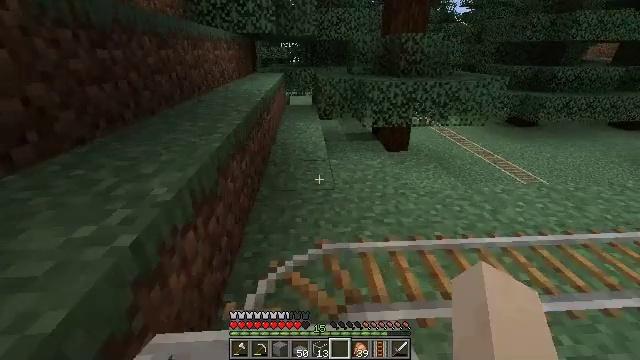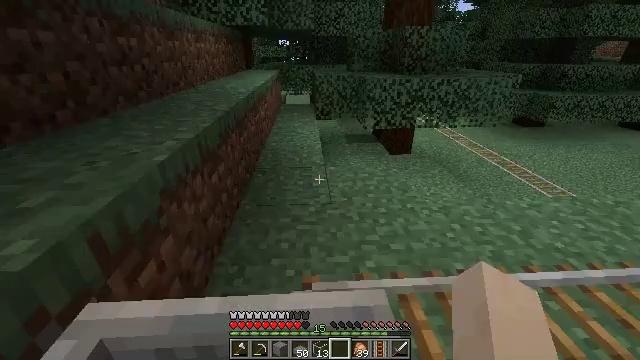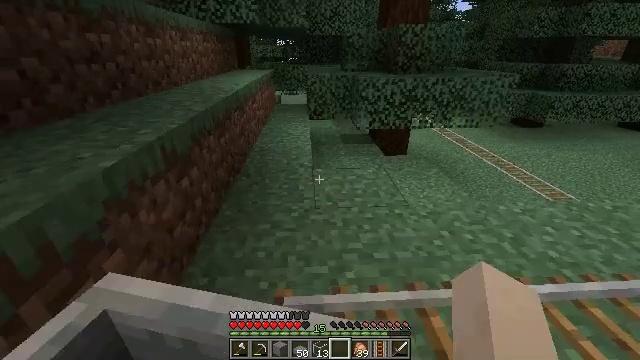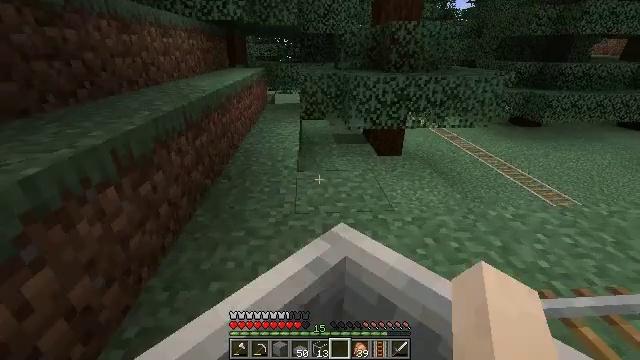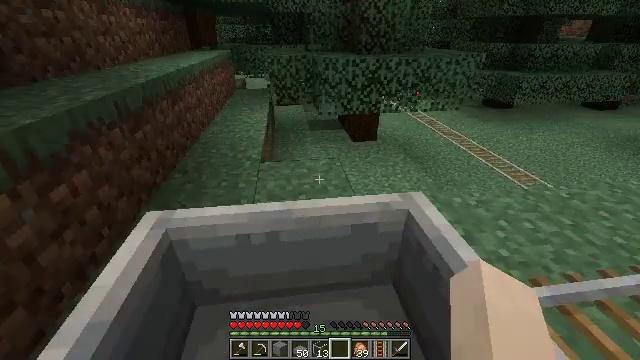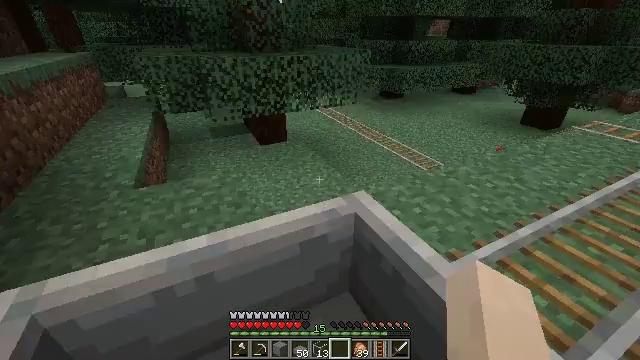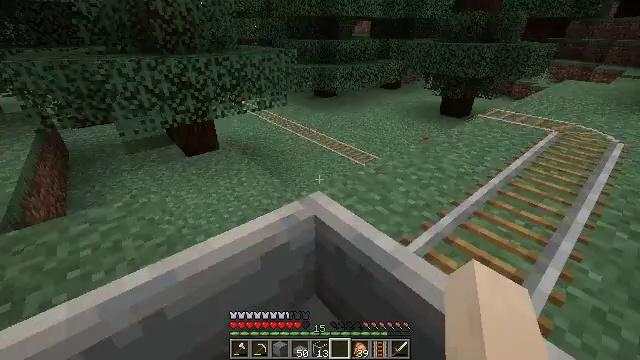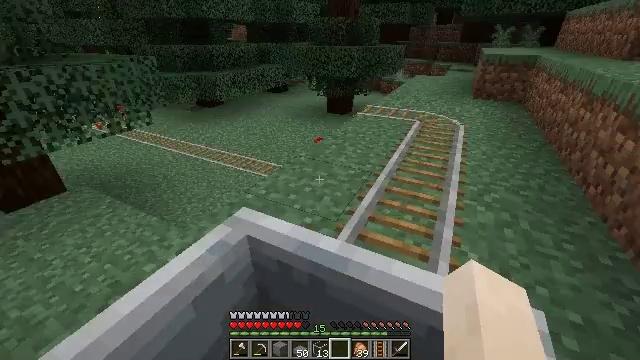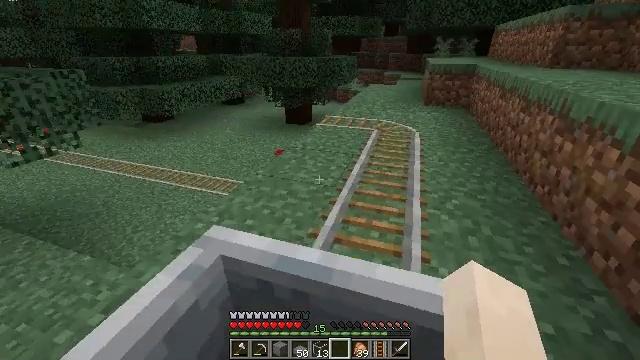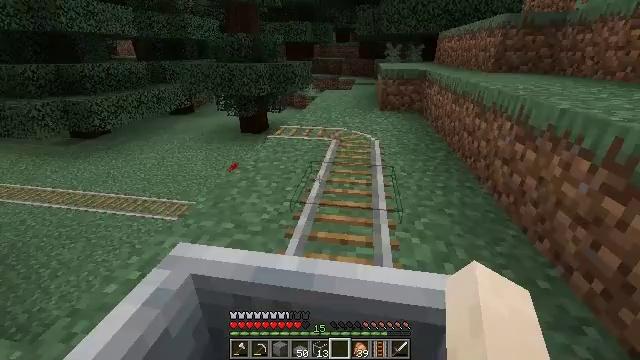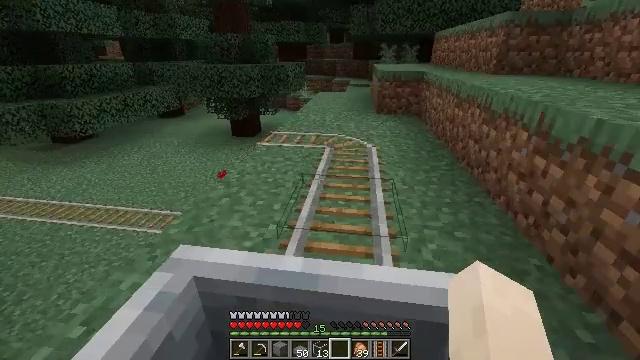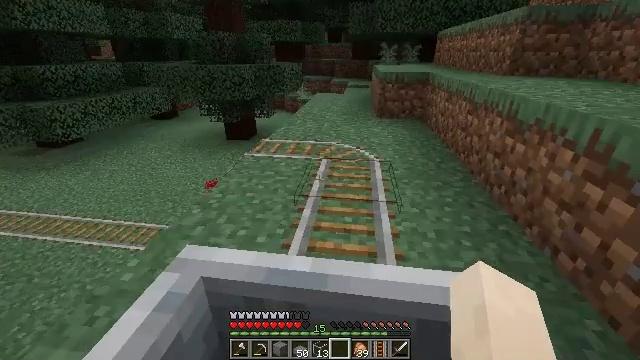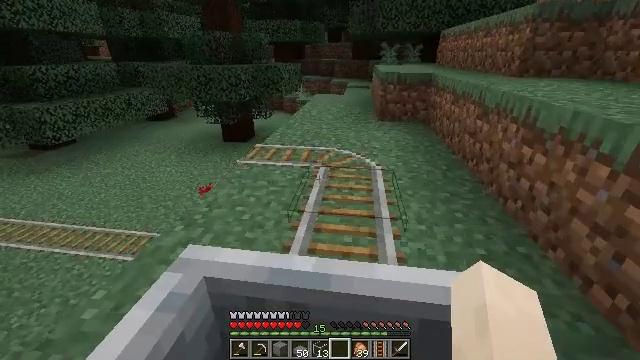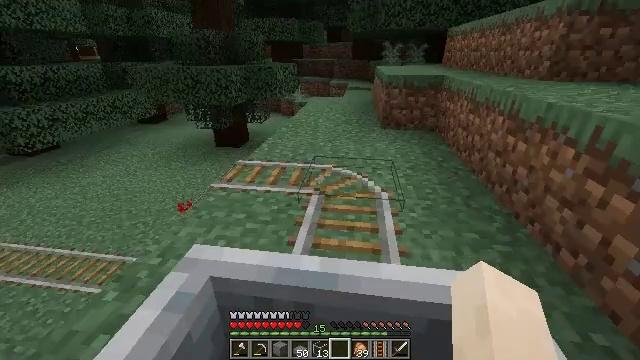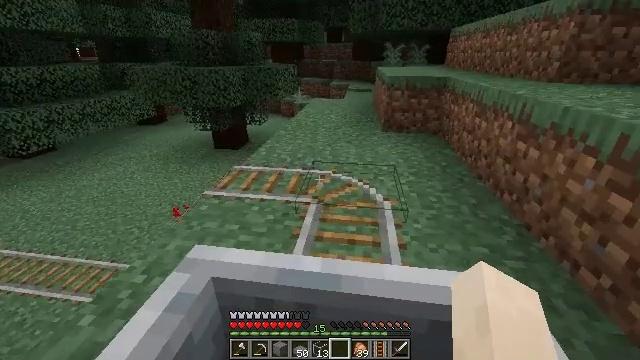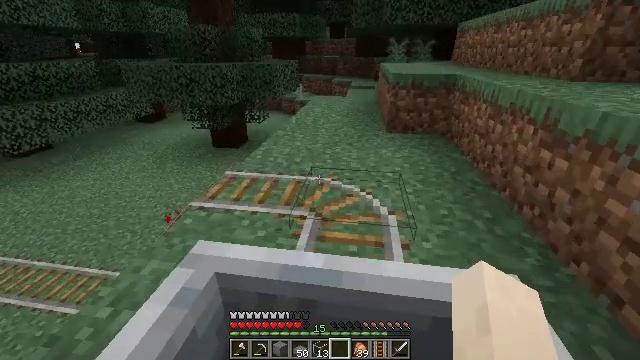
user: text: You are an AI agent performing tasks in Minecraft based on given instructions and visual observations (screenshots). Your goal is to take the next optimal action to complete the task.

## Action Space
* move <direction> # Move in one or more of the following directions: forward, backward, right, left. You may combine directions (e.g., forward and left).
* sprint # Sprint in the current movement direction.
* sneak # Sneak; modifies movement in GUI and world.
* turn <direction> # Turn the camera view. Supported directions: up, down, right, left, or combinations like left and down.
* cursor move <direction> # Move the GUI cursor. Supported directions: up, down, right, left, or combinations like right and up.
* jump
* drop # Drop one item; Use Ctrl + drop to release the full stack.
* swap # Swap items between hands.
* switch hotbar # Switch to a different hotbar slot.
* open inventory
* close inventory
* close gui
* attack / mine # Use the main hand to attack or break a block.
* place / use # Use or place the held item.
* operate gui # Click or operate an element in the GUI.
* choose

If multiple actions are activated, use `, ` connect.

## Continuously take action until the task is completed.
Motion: motion action
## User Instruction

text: Gather stripped spruce log from the tree.
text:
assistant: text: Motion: no_op
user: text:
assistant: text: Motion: no_op
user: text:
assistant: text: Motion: no_op
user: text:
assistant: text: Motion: turn right and down
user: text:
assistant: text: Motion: turn right
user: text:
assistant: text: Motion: turn right
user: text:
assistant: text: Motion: turn right
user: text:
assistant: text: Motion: turn right and up
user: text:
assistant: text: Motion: turn right and up
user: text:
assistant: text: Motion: no_op
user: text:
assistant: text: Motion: no_op
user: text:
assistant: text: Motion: no_op
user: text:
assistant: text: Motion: no_op
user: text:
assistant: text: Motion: no_op
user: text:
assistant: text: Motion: turn left
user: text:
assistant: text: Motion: turn left and down
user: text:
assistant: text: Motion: turn left and down
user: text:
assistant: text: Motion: turn left and down
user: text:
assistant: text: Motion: turn left and down
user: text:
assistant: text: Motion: turn left
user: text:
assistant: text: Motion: turn left
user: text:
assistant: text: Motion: turn left
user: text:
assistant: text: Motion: no_op
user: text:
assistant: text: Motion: no_op
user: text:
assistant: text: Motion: no_op
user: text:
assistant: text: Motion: no_op
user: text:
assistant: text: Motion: turn up
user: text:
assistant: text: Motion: turn right and up
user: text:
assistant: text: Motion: turn right and up
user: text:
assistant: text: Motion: turn right and up